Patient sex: M
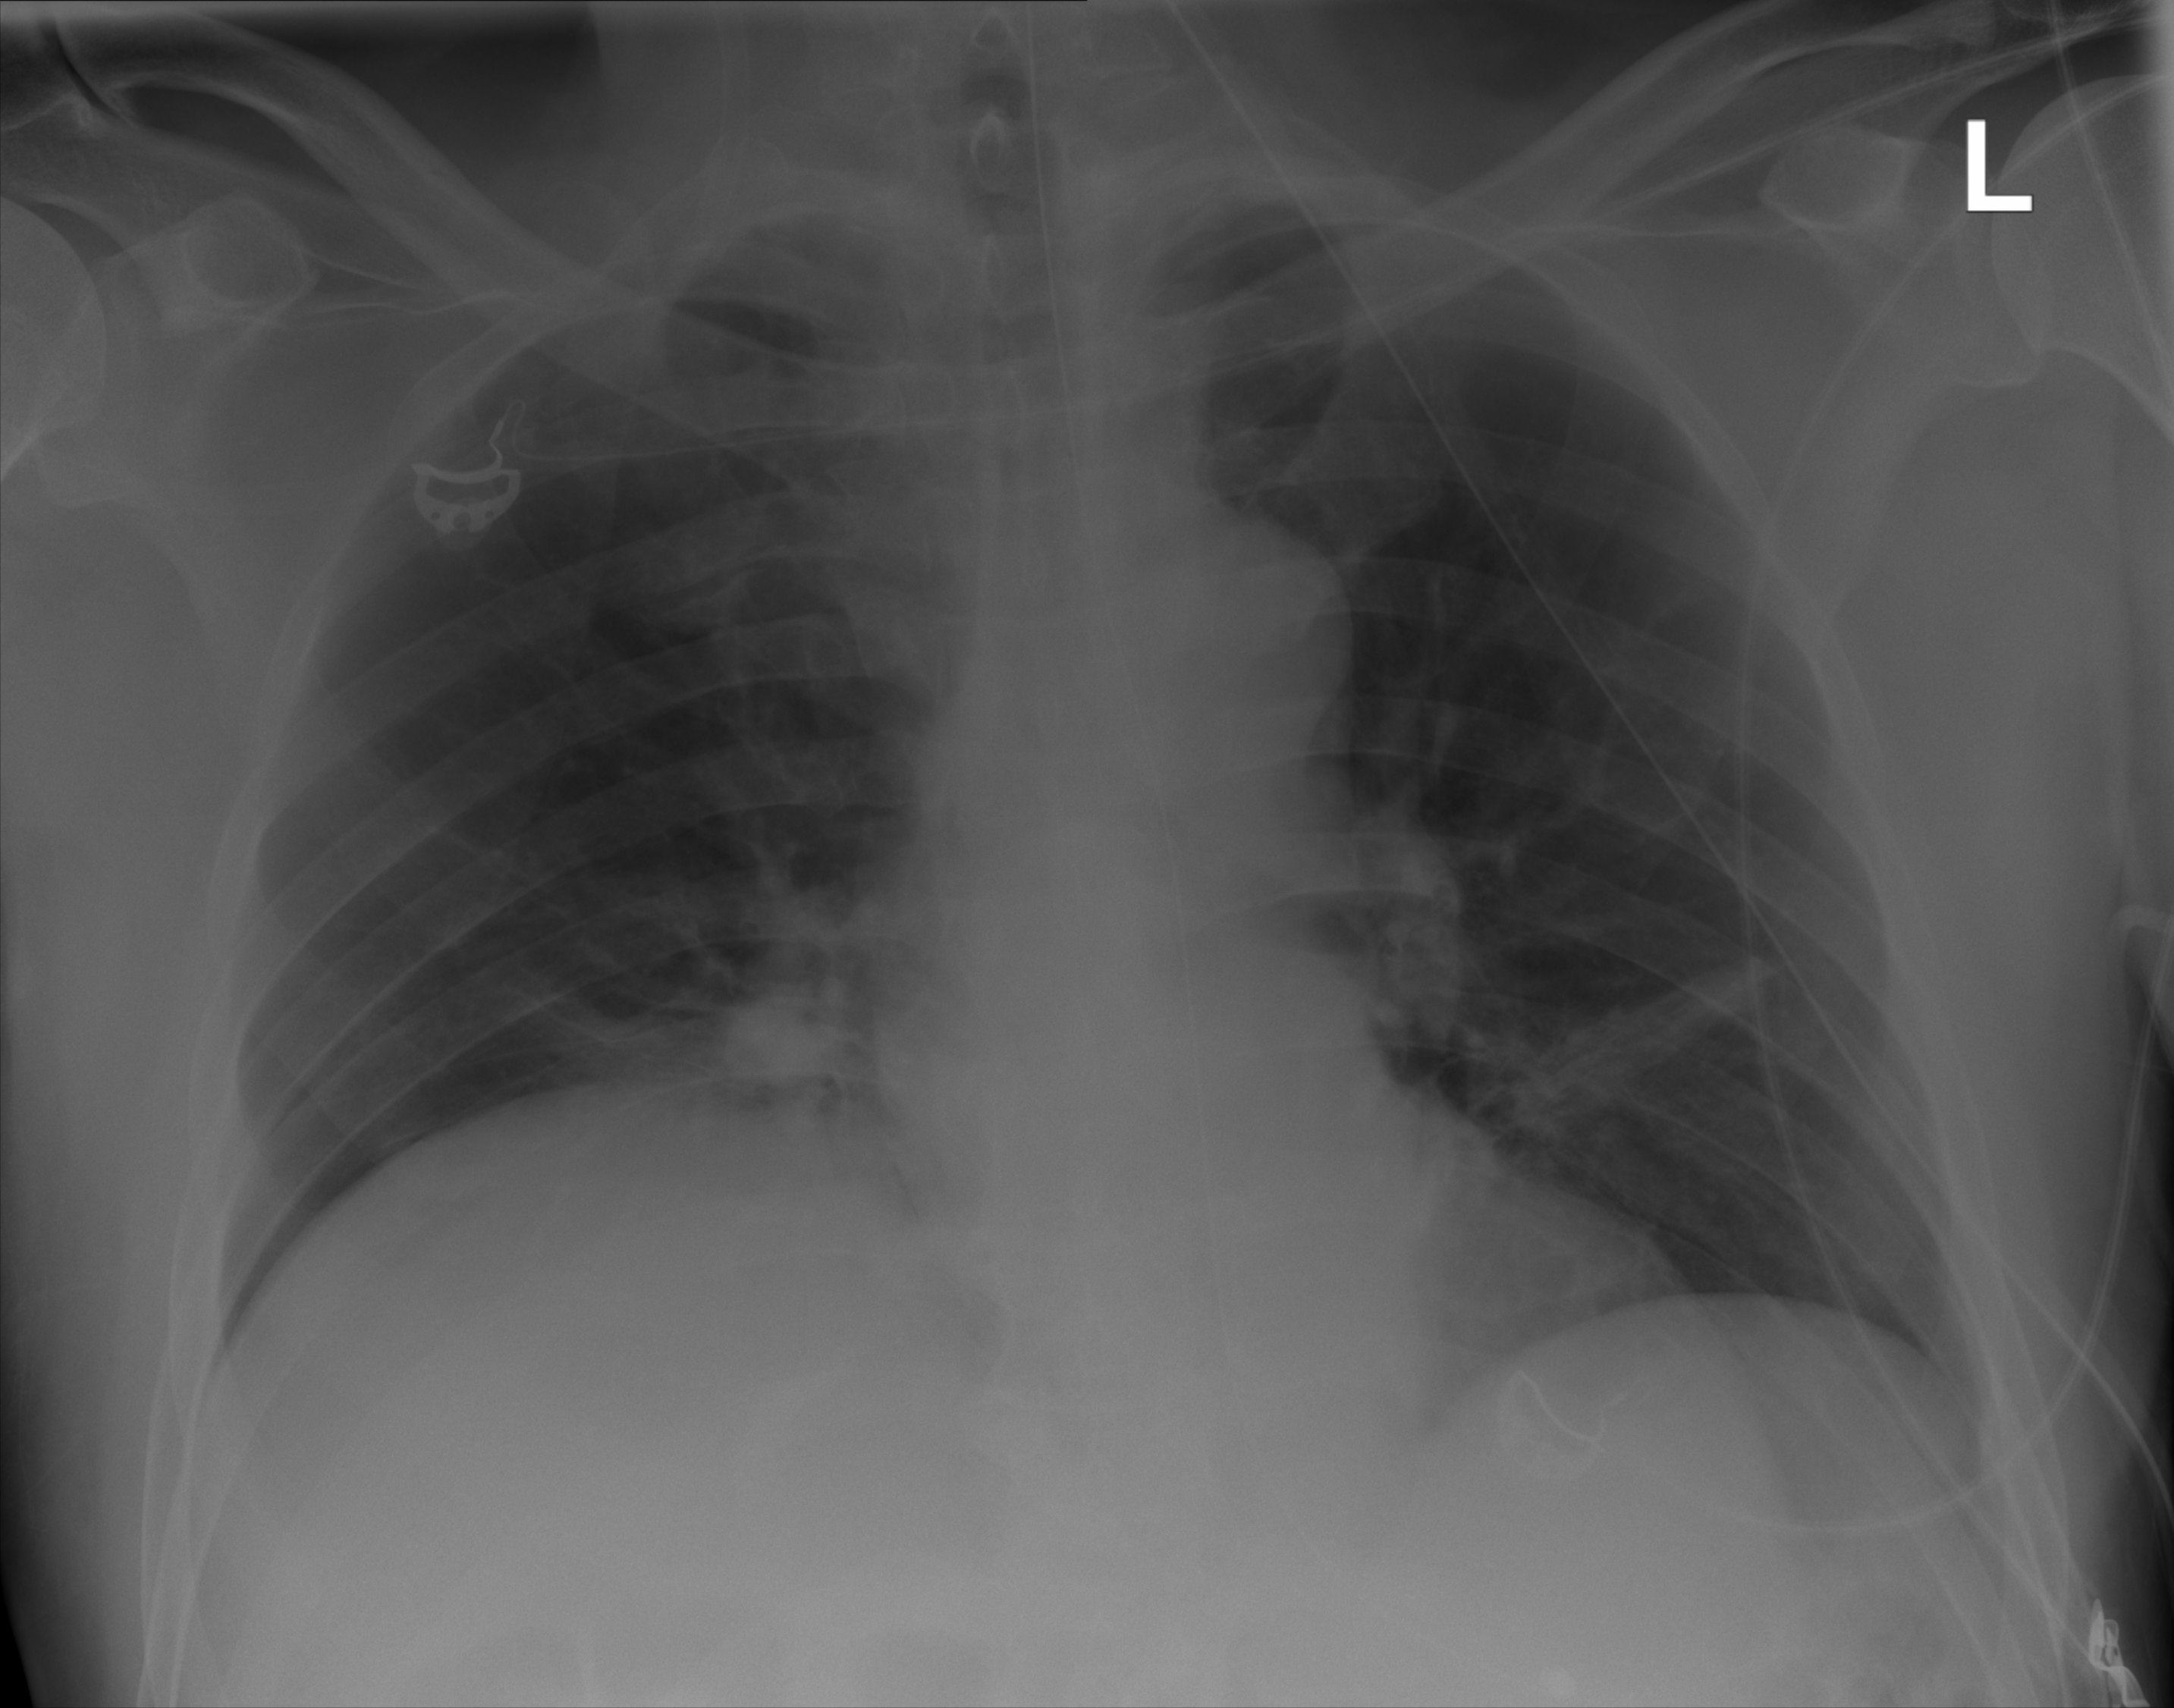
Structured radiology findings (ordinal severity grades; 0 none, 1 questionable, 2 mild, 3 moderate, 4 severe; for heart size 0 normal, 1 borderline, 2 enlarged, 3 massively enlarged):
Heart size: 0
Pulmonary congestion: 1
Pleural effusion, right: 0
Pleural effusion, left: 0
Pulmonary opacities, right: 0
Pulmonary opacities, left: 0
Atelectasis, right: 2
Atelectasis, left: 2